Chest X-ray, PA view. Patient: 15 years old, sex F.
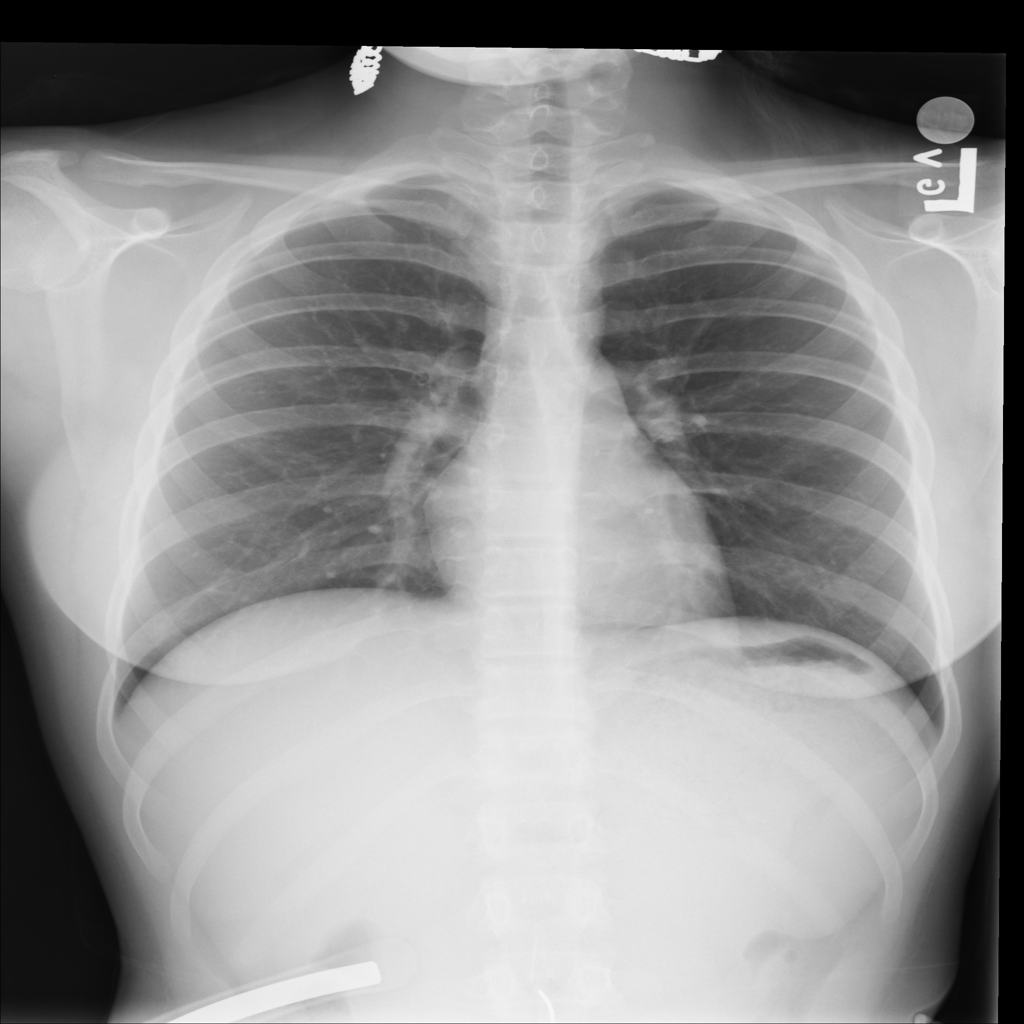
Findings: No Finding